Current action and preconditions to check: trajectory_clear

Your task: For each precondition in the list above, predict whether it will hold at this action.

Consider the current scene as observed from the mobile robot's camera, and analyze the predicted future states of all dynamic agents (e.g., people, animals, vehicles, or any moving entities) within the NEXT SECOND.

IMPORTANT: Only answer "very likely" if you are absolutely certain—based on strong, clear evidence—that a dynamic agent will violate the precondition in the predicted future state. Do NOT answer "very likely" for unlikely, ambiguous, or low-probability risks.

Ask yourself for each precondition: Is there a high probability, with clear and convincing evidence, that the predicted future states of any dynamic agent will interfere with the predicted future state of the currently executing action within the NEXT SECOND, causing that precondition to fail?

Assess the risk level based on these predictions. Use "likely" or "very likely" if motions create a clear risk of interference.

Use "neutral" or "improbable" if agents are nearby but their predicted paths are clearly diverging or non-conflicting.

Failure Risk Categories: "very improbable", "improbable", "neutral", "likely", "very likely"

Answer Format: Output ONLY the probability_of_failure value from these categories: "very improbable", "improbable", "neutral", "likely", "very likely"

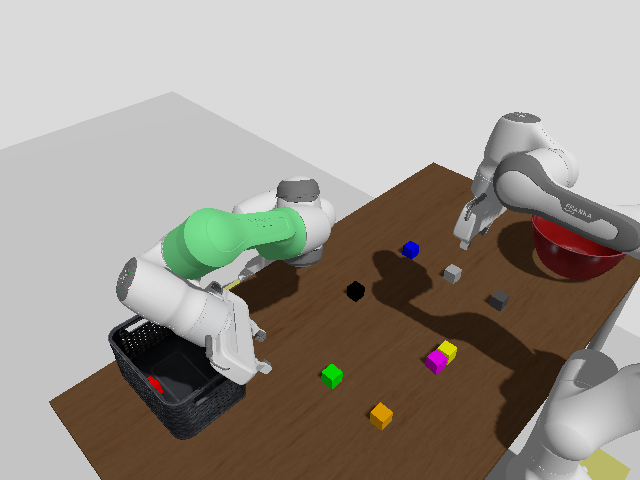

Answer: very improbable